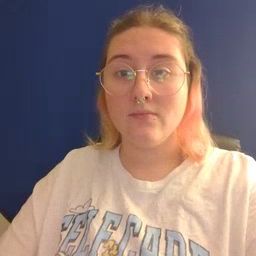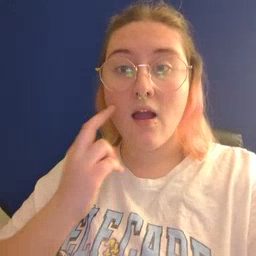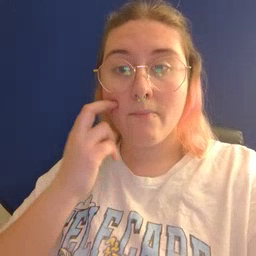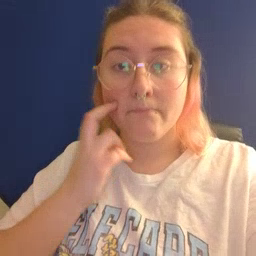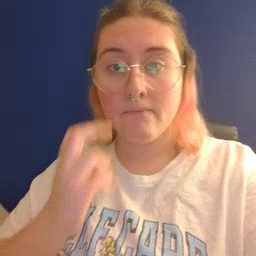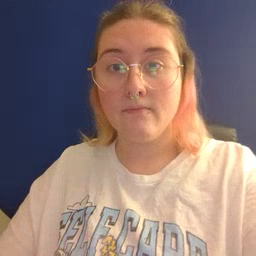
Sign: gum